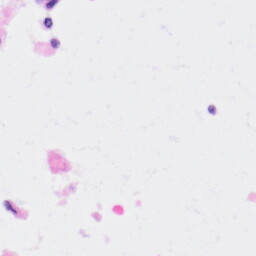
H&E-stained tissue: Kidney